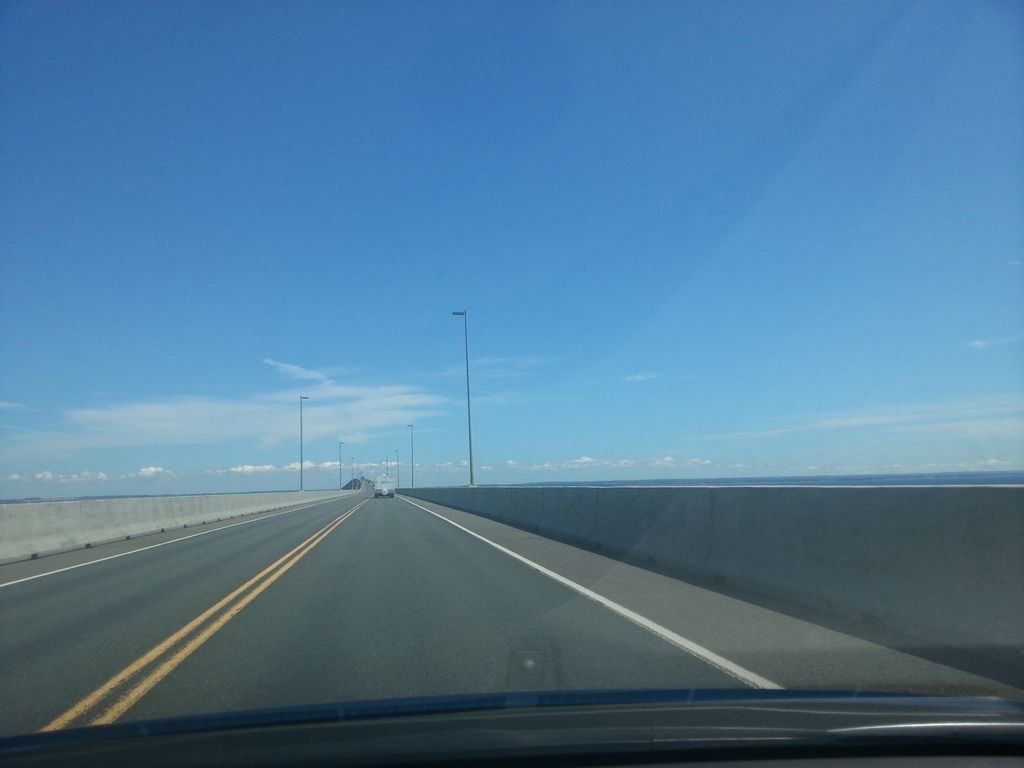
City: charlottetown